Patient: sex M, age 64
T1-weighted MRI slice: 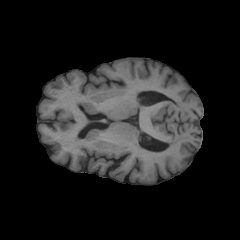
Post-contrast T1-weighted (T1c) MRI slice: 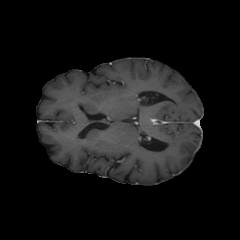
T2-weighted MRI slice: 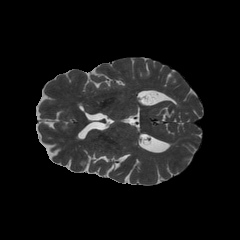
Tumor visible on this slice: no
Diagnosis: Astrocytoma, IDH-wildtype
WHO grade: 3